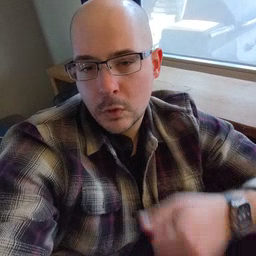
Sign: tiger